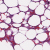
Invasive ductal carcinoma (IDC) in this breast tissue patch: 0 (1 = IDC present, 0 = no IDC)